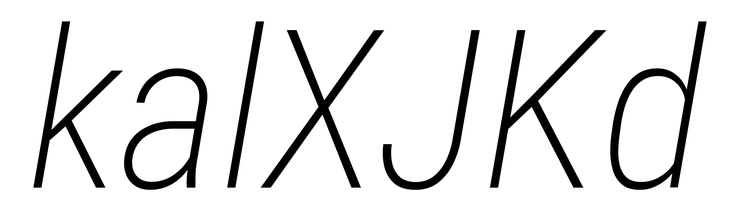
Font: Roboto-Italic_Condensed_ExtraLight_Italic